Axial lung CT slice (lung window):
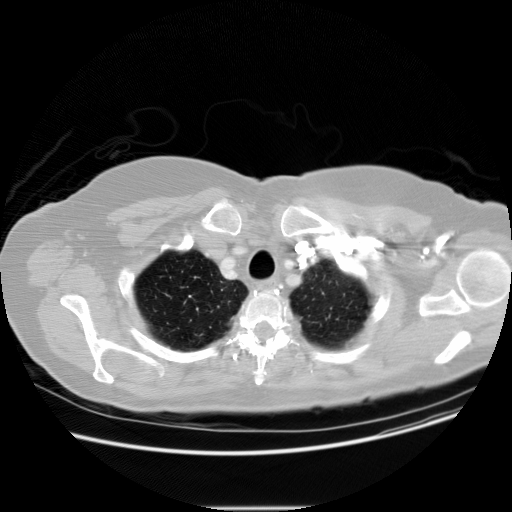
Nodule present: no